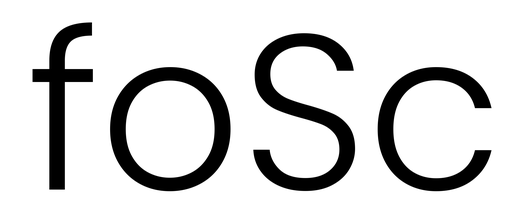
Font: Poppins-Light